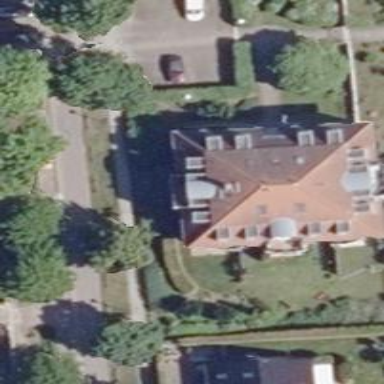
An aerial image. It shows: Half-hipped roof shape on the apartments building.